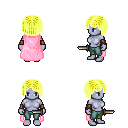
a pixel art fantasy rpg character, female body template, dark elf, purple skin, pink cape, teal pants, gold pageboy hairstyle, leather bracers, dagger, four views (front, back, left, right), 2x2 character sprite sheet, small pixel art, hard edges, no anti-aliasing